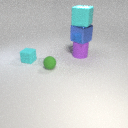
large blue metal cube above large purple rubber cylinder